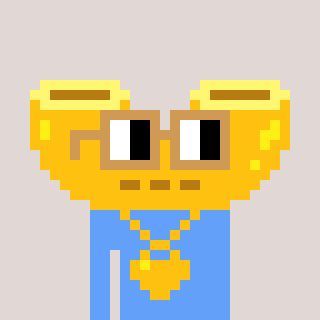
a pixel art character with square brown glasses, a macaroni-shaped head and a blue-colored body on a warm background